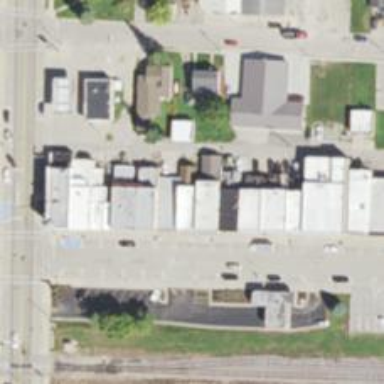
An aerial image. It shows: Alleyway designated as service road.